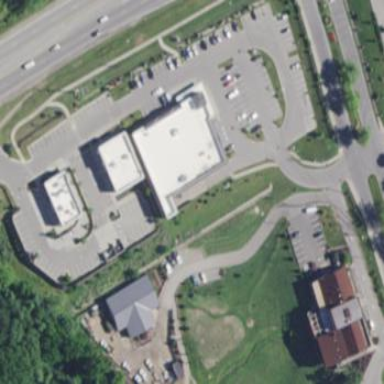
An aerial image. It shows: Retail area.